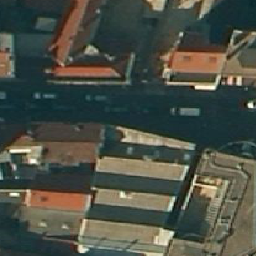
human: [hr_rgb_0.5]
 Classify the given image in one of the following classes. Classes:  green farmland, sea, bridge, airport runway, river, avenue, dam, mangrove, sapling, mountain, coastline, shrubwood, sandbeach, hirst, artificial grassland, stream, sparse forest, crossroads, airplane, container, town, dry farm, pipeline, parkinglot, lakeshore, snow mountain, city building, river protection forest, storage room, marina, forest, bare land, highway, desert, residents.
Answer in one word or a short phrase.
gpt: city building